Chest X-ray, AP view. Patient: 62 years old, sex F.
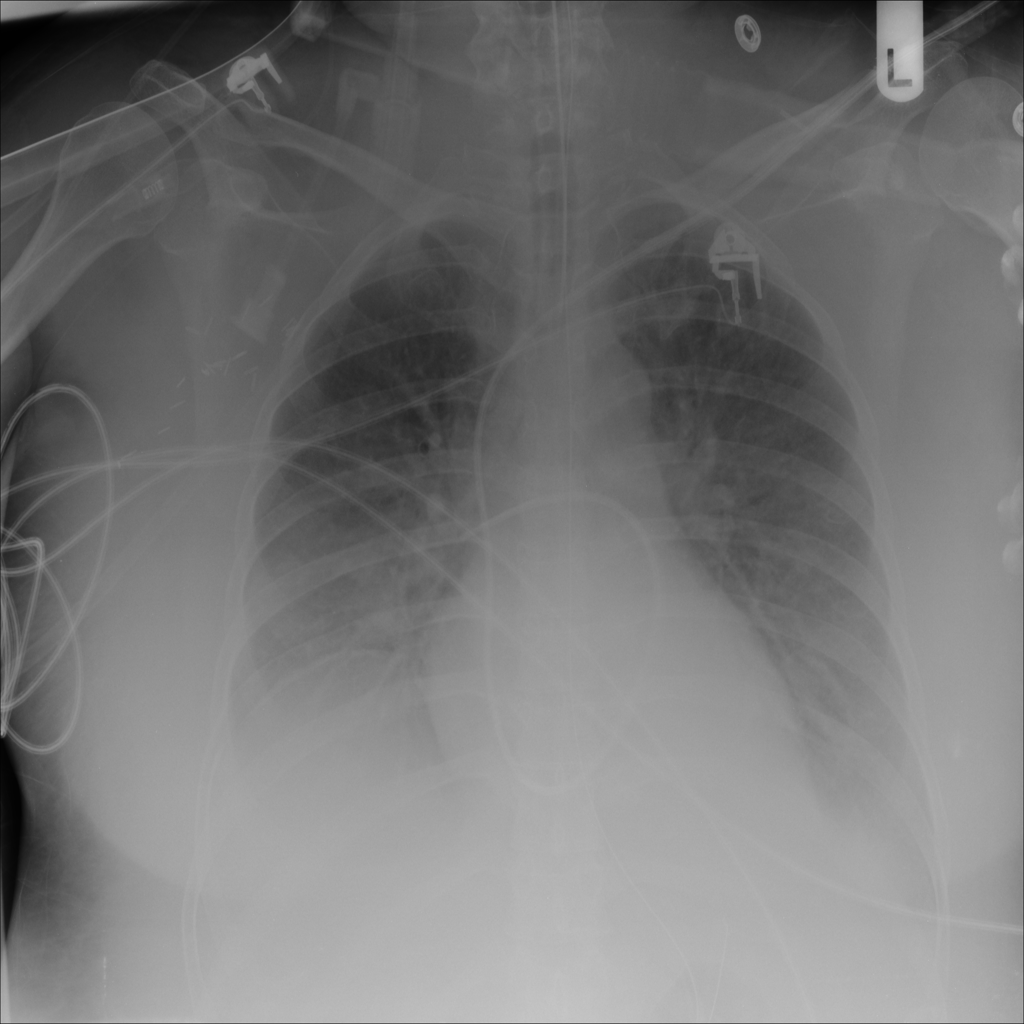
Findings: Effusion, Infiltration